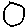
Label: moon